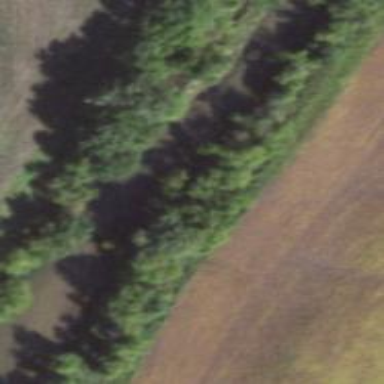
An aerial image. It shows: Row of trees beside waterway.